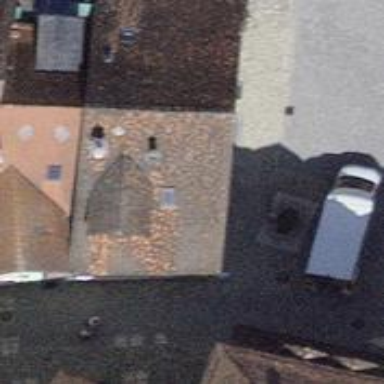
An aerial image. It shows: Beauty shop.